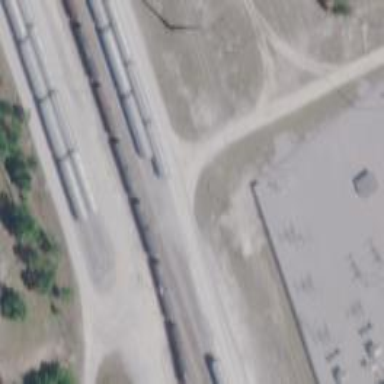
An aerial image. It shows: Rail spur service.